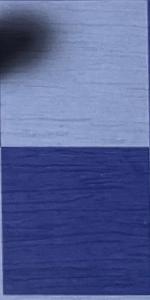
Label: Empty